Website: apple
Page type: customer-info-address
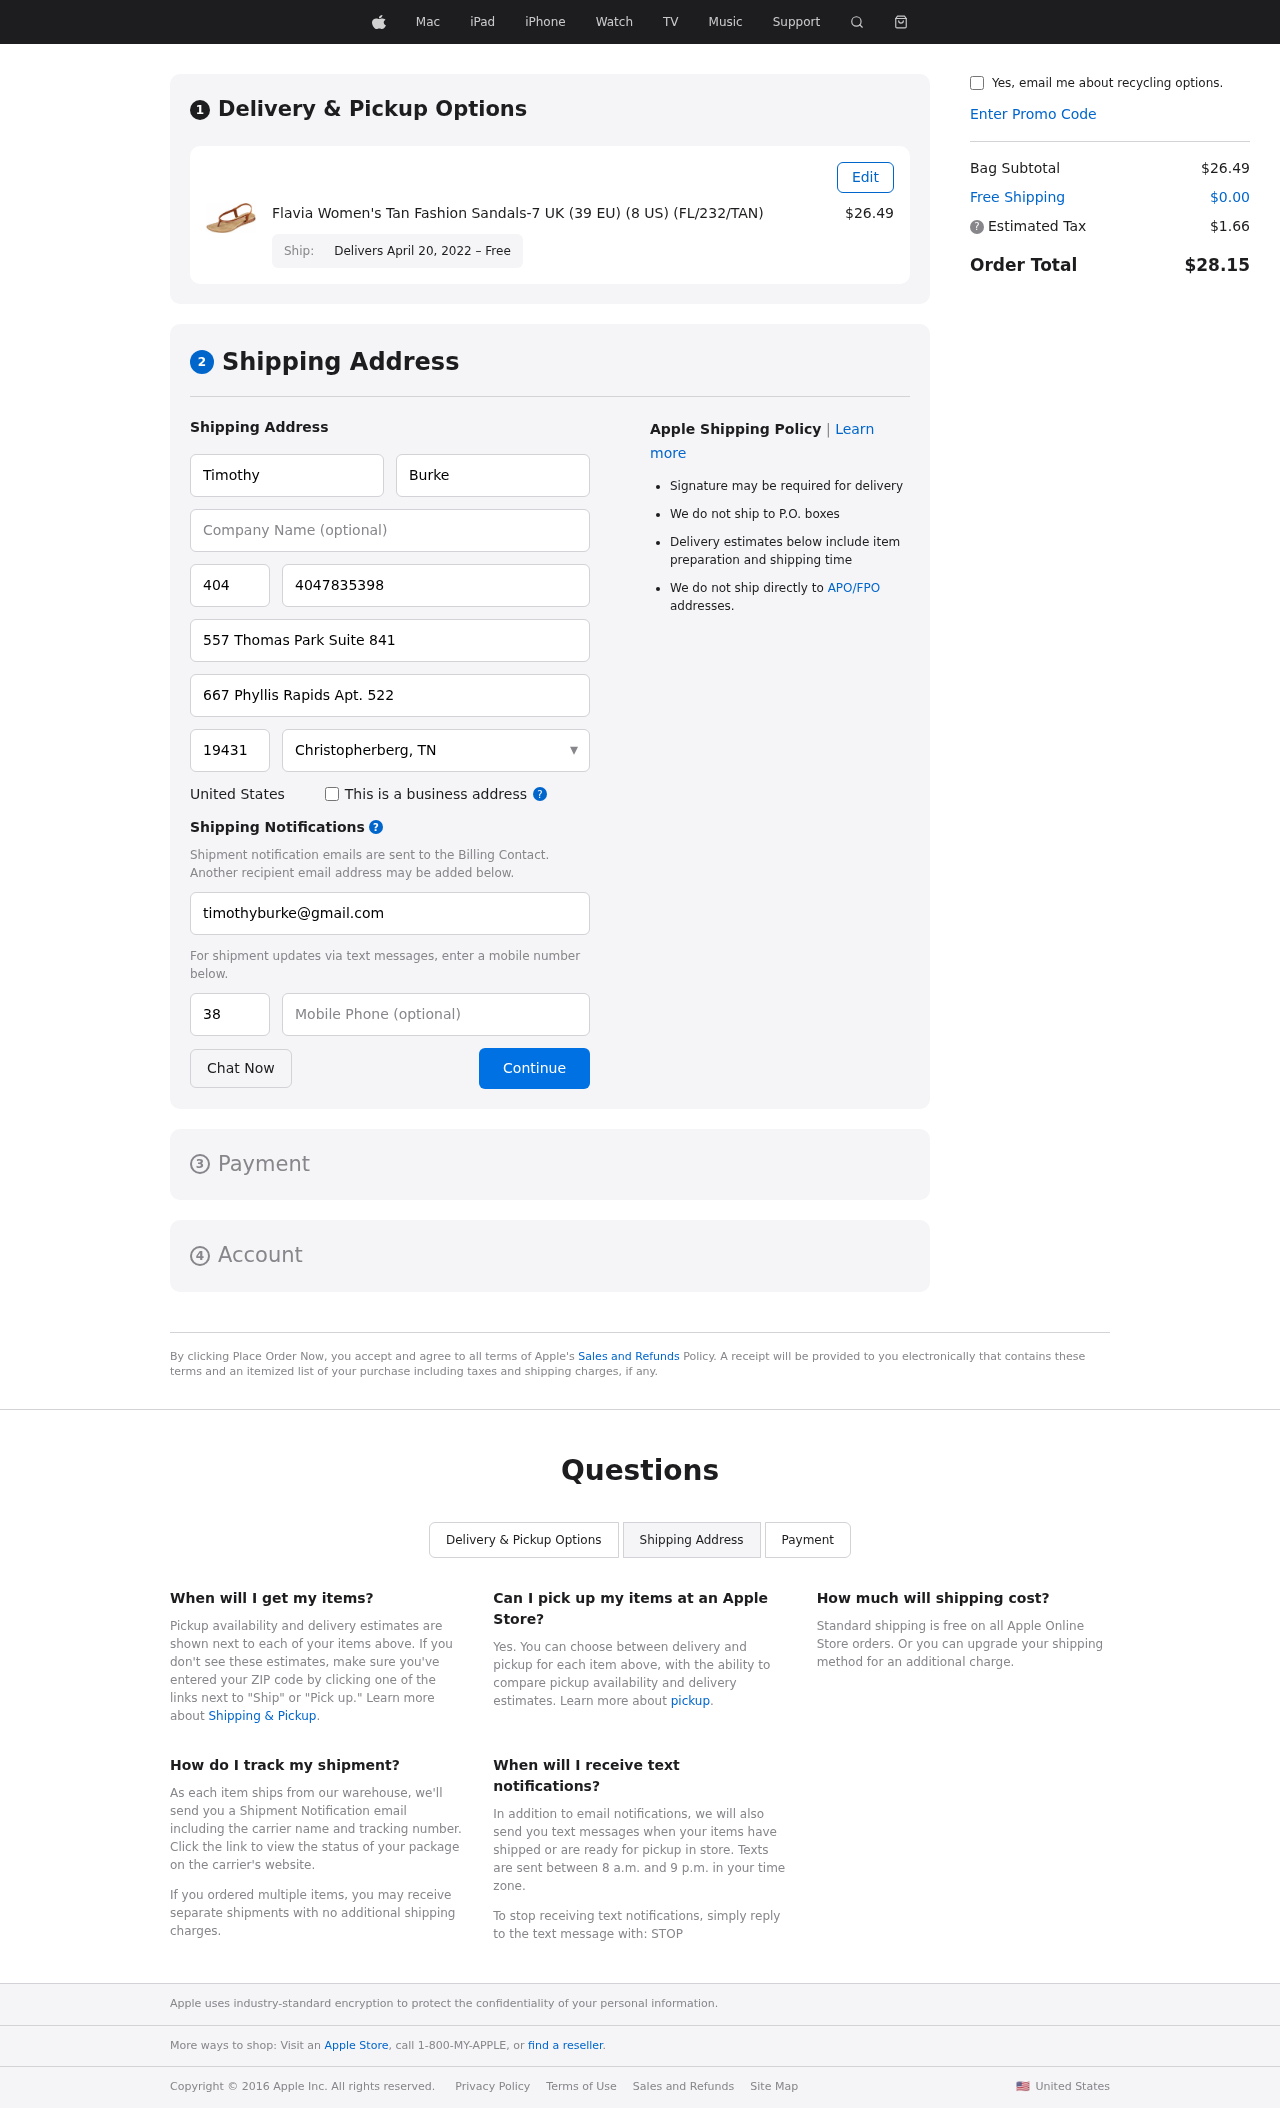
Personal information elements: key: PII_CITY_STATE
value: Christopherberg, TN
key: PII_COUNTRY
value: United States
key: PII_EMAIL
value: timothyburke@gmail.com
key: PII_FIRSTNAME
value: Timothy
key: PII_LASTNAME
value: Burke
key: PII_PHONE
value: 4047835398
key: PII_PHONE_ALT
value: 3858747696
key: PII_PHONE_ALT_AREA
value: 385
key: PII_PHONE_AREA
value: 404
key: PII_POSTCODE
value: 19431
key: PII_STREET
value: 557 Thomas Park Suite 841
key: PII_STREET2
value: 667 Phyllis Rapids Apt. 522
Product elements: key: PRODUCT1_NAME
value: Flavia Women's Tan Fashion Sandals-7 UK (39 EU) (8 US) (FL/232/TAN)
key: PRODUCT1_PRICE
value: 26.49
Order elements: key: ORDER_DELIVERY_DATE
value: Delivers April 20, 2022 – Free
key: ORDER_SUBTOTAL
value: $26.49
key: ORDER_SHIPPING_COST
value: $0.00
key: ORDER_TAX
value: $1.66
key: ORDER_TOTAL
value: $28.15